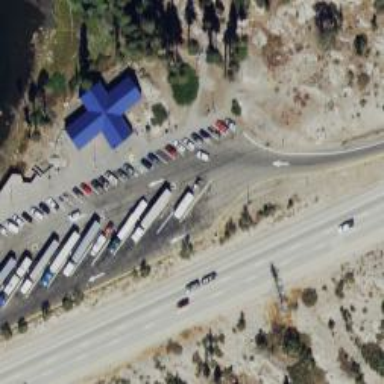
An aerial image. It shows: Rest area along the road with picnic tables.